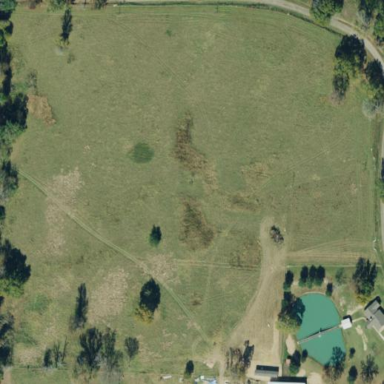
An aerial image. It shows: Pasture area used as meadow.